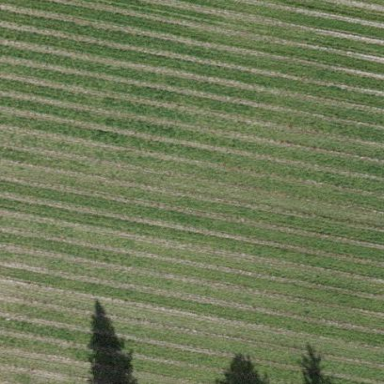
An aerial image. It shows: Beautiful vineyard in the countryside.